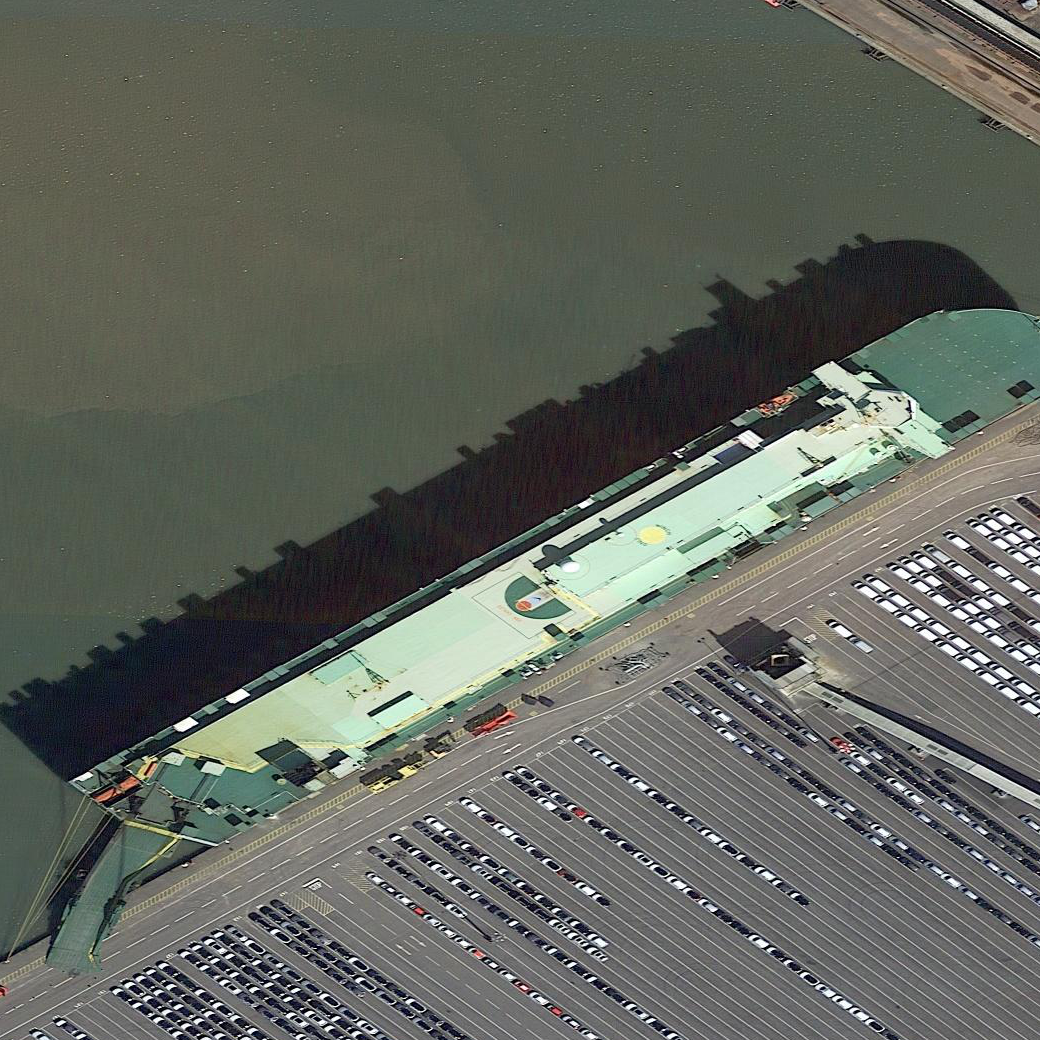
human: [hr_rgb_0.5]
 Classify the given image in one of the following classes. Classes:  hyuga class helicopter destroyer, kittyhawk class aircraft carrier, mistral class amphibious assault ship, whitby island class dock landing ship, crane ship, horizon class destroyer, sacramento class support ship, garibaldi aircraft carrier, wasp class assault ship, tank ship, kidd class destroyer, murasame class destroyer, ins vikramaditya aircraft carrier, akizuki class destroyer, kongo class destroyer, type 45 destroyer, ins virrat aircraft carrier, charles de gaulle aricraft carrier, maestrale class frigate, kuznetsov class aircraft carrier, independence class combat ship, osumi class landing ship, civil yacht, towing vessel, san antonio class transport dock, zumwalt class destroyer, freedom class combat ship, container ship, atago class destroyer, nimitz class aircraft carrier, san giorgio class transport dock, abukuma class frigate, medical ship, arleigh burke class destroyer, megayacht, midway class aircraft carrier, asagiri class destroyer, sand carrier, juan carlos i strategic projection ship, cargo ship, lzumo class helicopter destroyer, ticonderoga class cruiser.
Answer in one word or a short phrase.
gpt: Cargo ship